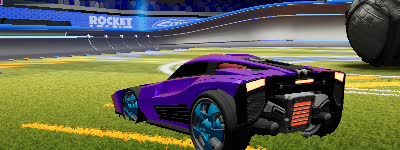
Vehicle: breakout